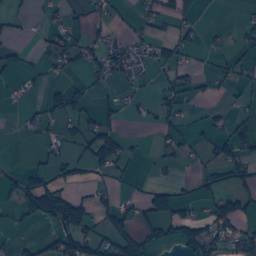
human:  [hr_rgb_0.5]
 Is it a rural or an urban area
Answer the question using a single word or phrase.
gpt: urban

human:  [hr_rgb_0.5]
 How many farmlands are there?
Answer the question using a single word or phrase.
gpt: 46

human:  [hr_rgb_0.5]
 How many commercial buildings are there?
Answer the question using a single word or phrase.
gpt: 11

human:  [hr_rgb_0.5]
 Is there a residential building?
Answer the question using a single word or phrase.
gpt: yes

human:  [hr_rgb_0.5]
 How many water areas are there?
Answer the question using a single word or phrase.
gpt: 37

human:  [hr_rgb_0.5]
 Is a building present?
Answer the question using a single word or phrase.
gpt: yes

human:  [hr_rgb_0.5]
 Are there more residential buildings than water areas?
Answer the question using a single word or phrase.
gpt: yes

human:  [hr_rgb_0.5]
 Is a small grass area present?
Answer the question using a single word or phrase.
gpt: yes

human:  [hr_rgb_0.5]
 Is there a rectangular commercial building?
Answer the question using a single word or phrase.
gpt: yes

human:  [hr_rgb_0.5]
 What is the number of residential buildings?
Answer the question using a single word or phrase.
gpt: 780

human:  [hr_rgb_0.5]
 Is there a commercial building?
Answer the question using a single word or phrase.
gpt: yes

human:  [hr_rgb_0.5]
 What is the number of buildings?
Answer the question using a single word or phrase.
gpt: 796

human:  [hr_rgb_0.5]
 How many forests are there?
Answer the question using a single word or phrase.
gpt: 167

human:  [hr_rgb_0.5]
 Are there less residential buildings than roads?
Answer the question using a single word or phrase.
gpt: no

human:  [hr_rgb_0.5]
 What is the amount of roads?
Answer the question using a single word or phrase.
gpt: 146

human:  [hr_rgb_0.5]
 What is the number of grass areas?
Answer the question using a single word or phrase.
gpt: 142

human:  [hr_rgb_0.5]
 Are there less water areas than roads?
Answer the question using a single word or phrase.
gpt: yes

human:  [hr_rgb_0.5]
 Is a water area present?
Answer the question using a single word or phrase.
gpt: yes

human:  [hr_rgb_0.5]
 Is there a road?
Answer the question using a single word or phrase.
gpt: yes

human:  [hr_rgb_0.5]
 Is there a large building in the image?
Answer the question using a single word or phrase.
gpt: no

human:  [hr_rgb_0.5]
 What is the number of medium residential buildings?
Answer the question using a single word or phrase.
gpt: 10

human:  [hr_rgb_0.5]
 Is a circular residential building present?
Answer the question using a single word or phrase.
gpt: yes

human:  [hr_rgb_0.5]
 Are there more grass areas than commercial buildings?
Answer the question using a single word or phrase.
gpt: yes

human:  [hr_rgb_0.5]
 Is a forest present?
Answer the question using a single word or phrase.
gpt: yes

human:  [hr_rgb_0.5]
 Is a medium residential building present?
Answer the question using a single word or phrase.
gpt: yes

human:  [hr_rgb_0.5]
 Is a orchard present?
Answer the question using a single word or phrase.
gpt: yes

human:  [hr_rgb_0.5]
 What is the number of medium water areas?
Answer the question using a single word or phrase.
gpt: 4

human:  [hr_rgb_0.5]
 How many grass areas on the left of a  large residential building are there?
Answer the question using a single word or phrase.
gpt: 0

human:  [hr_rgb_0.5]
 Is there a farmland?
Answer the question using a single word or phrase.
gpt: yes

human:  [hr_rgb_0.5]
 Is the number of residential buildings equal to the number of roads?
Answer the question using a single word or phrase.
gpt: no

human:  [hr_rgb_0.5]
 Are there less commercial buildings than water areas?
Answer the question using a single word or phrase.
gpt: yes

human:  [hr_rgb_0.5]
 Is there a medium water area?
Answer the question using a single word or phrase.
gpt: yes

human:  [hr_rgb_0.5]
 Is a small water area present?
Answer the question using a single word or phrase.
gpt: yes

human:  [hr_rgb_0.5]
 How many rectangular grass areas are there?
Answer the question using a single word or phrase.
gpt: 1

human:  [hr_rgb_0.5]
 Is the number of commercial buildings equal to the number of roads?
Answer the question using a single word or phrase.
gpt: no

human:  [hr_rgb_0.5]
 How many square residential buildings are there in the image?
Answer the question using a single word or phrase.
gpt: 4

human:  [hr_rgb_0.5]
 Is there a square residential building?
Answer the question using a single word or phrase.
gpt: yes

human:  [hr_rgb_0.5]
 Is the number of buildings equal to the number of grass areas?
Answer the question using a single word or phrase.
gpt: no

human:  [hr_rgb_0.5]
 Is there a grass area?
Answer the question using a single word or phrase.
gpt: yes

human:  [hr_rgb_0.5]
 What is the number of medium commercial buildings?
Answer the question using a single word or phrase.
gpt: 0

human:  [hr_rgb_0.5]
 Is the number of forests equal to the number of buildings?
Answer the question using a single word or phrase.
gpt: no

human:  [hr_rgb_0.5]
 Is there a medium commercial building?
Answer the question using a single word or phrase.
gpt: no

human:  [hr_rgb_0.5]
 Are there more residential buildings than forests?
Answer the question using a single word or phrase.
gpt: yes

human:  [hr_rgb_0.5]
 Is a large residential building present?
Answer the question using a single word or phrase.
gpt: no

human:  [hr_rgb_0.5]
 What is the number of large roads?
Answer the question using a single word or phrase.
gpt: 0

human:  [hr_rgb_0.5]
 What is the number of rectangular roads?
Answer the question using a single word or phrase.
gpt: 0

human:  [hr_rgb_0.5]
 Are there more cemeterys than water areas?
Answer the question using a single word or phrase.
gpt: no

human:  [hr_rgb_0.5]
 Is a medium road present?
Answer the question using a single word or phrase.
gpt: no

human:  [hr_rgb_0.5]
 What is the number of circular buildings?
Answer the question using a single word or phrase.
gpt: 141

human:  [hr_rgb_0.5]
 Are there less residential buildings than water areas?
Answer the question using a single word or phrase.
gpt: no

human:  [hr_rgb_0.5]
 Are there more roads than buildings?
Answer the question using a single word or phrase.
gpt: no

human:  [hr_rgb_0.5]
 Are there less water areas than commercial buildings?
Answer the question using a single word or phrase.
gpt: no

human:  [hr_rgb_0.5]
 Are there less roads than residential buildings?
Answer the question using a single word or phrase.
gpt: yes

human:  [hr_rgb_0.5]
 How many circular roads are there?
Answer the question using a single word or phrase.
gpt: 0

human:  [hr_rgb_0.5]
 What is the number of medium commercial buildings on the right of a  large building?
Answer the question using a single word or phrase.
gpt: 0

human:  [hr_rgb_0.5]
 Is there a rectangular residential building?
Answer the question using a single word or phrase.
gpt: yes

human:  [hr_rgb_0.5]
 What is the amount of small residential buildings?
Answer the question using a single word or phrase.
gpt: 770

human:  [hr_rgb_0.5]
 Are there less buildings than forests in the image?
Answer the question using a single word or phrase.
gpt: no

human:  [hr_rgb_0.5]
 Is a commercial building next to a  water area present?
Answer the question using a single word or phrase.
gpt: yes

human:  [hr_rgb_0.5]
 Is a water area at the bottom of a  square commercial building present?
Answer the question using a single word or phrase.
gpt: no

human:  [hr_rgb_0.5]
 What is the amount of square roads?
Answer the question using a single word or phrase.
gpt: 0

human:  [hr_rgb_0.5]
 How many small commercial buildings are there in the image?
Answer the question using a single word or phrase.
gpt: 11

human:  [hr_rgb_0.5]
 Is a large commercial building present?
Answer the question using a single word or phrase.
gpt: yes

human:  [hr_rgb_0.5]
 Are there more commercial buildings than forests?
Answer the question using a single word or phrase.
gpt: no